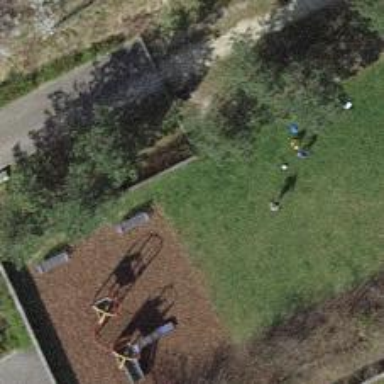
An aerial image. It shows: Bench.